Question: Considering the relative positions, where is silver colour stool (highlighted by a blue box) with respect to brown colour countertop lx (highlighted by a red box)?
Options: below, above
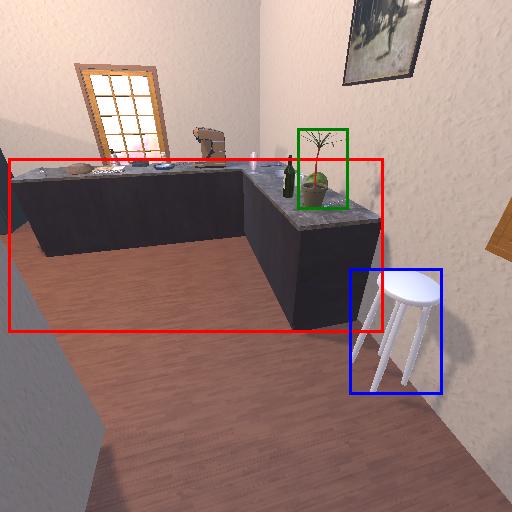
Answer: below